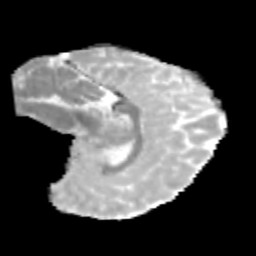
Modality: MD
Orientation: sagittal
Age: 11
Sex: female
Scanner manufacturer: siemens
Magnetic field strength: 3 T
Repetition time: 3.8 s
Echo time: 0.07 s